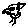
Label: bird